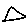
Label: triangle